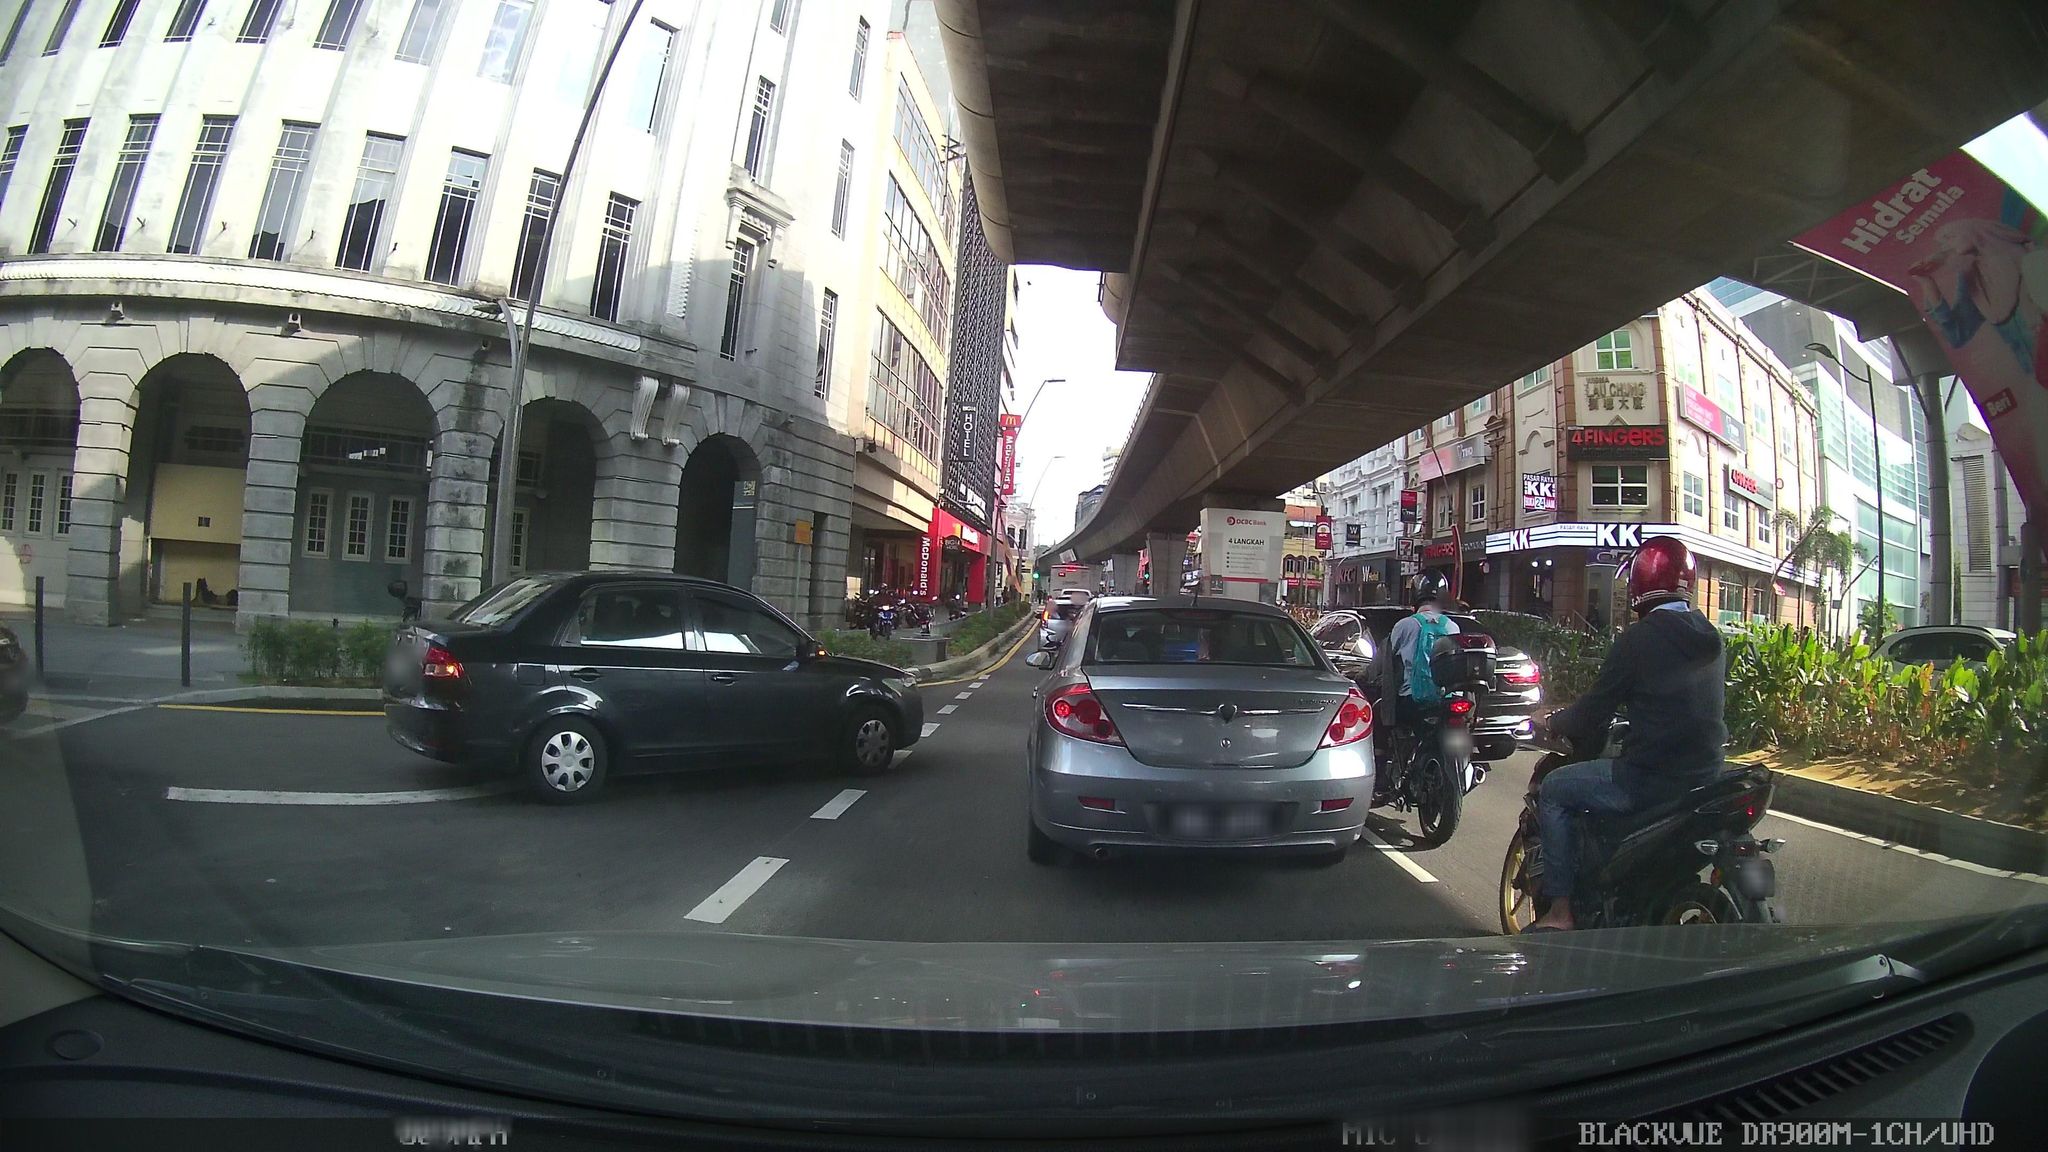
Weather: clear
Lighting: day
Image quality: good
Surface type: driving surface
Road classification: footway, steps, corridor
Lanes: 2
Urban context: urban centre
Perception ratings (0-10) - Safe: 3.11, Lively: 8.99, Beautiful: 2.9, Boring: 2.44, Depressing: 4.88, Wealthy: 6.03